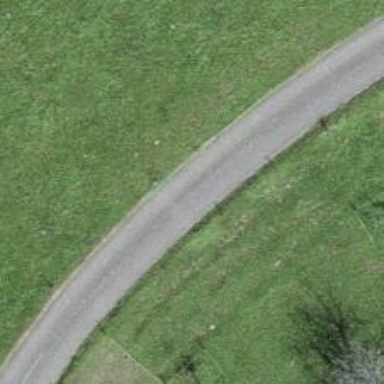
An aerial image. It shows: Unclassified road with asphalt surface.